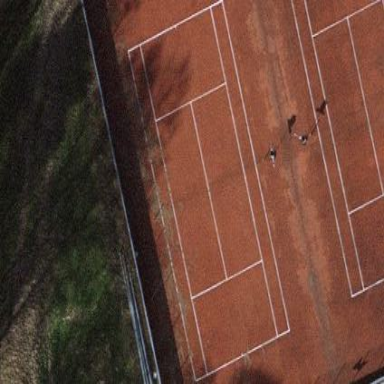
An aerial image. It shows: Tennis court in leisure pitch.